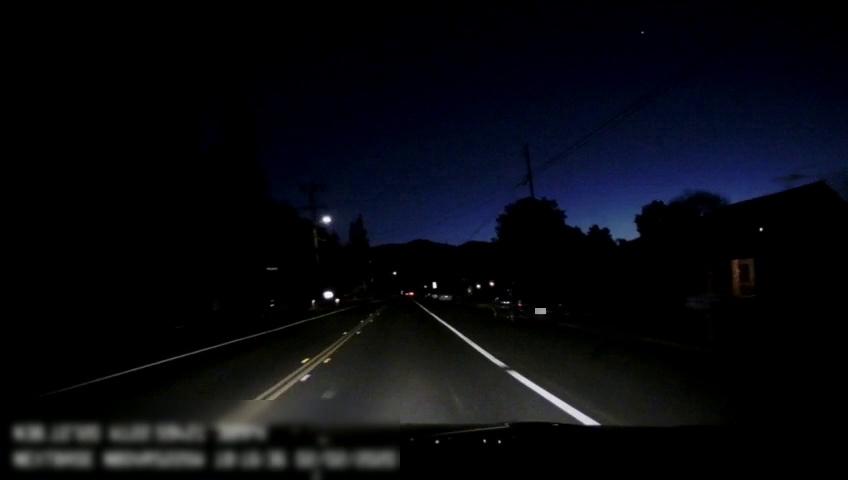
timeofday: Night
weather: Other
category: Drivable Space
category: Vehicles | Car
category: Lanes | Alternate Lane
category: Lanes | Opposite Lane
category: Lanes | Alternate Lane